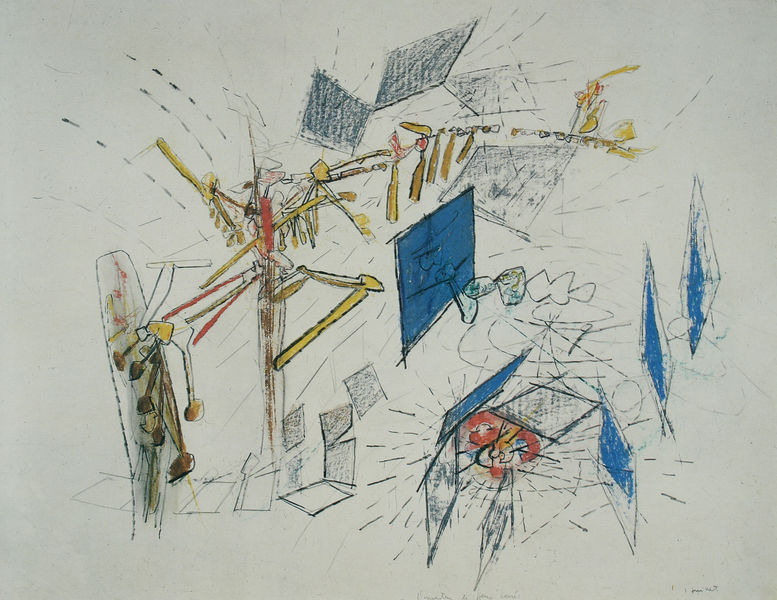
Titel: L'inventeur des jeux sacrés, Der Erfinder der heiligen Spiele
Künstler: Roberto Matta
Standort: Paris
Institution: Galerie de France
Schlagwörter: blau, weiß, gelb, grün, braun, bunt, grau, schwarz, skizze, zeichnung, rot, signatur, felder, chaos, farbig, papier, abstrakt, flächen, modern, farbe, formen, grafik, graphik, linien, striche, abstraktion, maschine, strahlen, linie, scheiben, form, gebilde, schraffur, radierung, bleistift, quadrate, geometrisch, raute, rauten, dynamisch, spiele, objekt, geometrie, viereck, vierecke, gestrichelt, konstruktiv, doof, suchend, erfindung, quadtrate